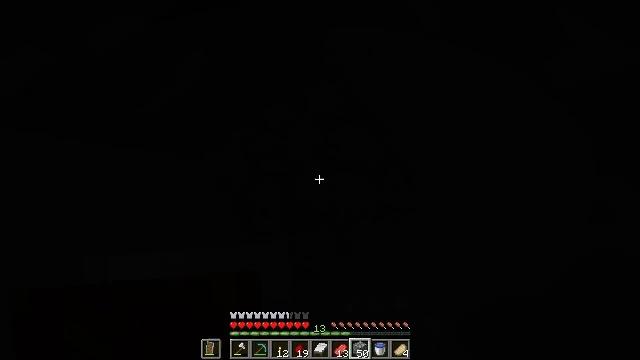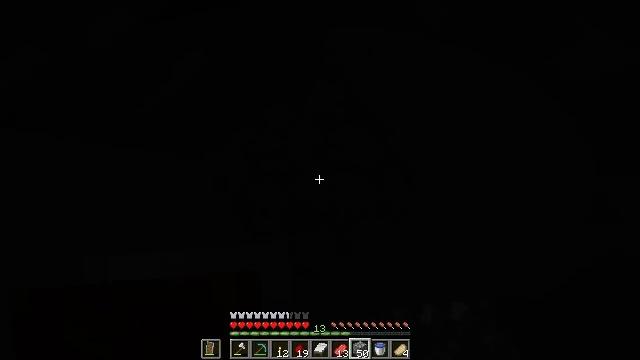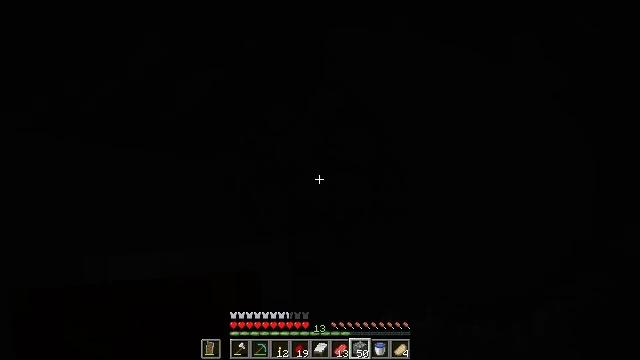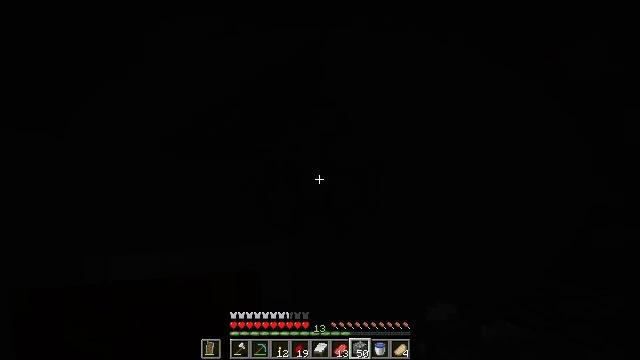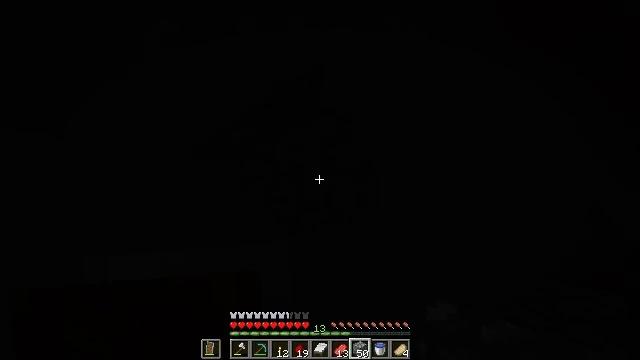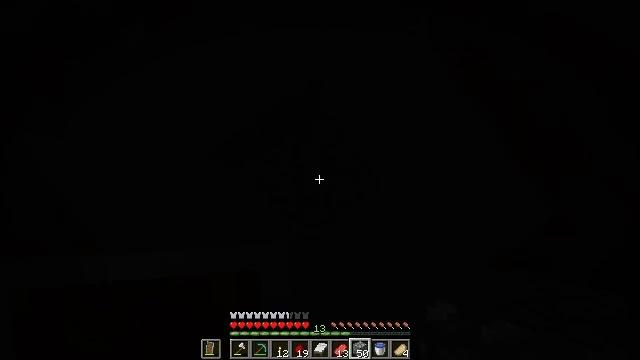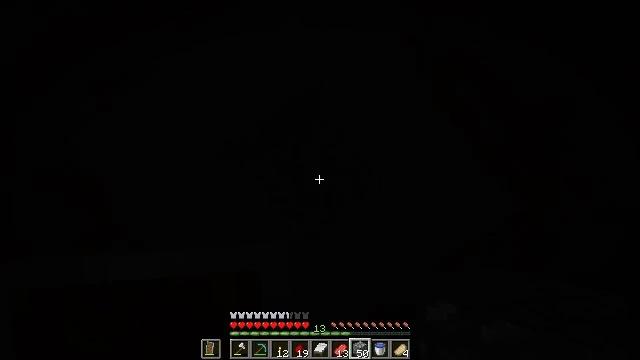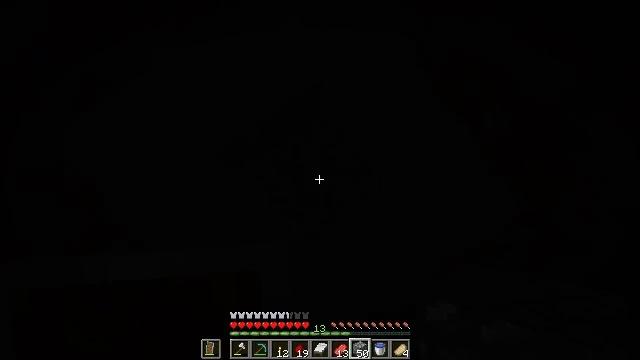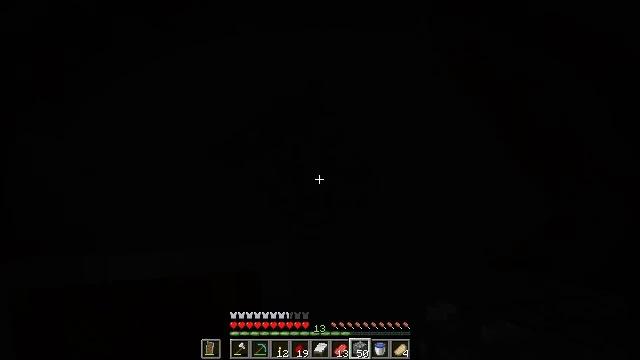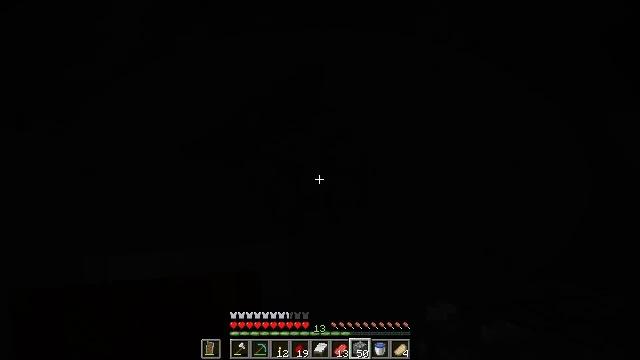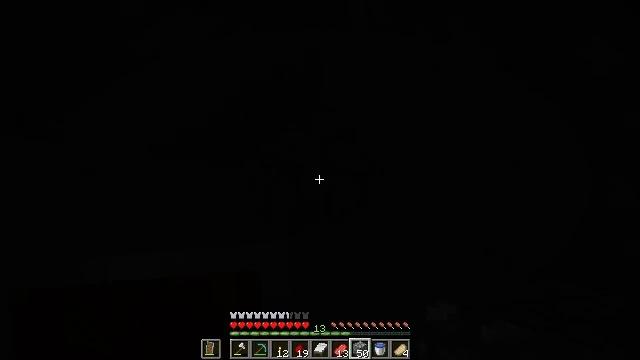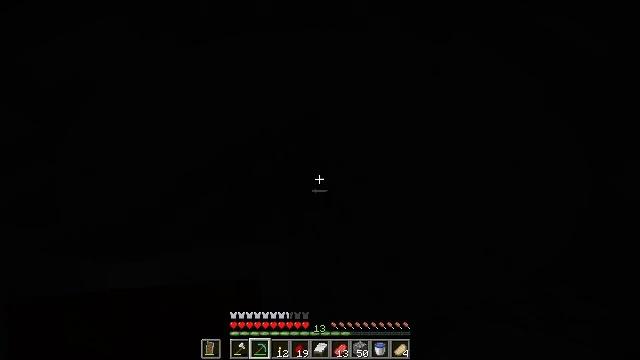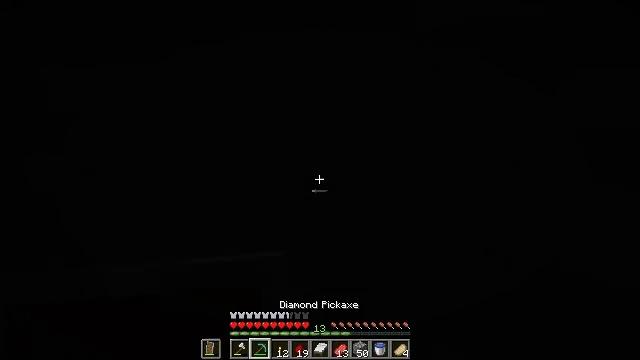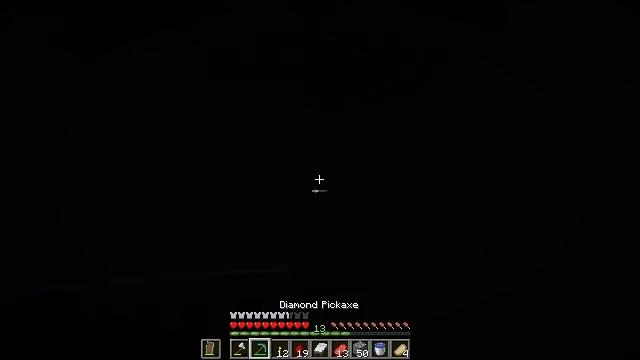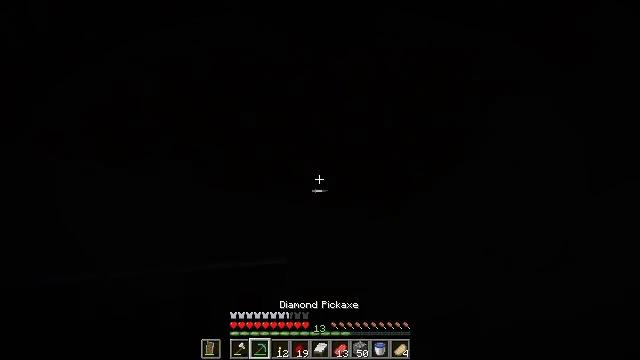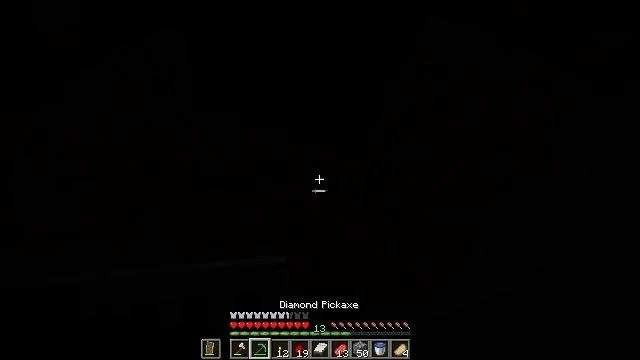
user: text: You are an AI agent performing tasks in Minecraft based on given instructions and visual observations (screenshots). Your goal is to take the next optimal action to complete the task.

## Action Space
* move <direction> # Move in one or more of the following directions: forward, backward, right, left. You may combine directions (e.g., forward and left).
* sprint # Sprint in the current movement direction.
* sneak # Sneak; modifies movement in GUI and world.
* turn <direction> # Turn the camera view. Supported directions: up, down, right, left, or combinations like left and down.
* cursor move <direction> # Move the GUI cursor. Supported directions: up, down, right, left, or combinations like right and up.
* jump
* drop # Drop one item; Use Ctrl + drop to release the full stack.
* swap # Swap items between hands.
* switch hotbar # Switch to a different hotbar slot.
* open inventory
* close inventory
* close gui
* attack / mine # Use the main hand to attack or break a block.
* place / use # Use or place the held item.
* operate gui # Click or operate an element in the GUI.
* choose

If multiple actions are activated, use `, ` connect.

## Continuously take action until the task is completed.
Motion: motion action
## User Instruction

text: Mine dirt from the ground.
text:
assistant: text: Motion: jump
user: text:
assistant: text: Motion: jump
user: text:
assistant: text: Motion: jump
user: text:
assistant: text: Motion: use / place, jump
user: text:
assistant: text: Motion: use / place, jump
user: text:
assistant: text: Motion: use / place, jump
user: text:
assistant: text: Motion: use / place, jump
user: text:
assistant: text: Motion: jump
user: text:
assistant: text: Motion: jump
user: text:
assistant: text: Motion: jump
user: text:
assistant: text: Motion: turn right and up, jump, switch to hotbar 2
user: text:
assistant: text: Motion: turn left and up, jump, switch to hotbar 2
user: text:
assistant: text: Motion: turn left and up, attack / mine, switch to hotbar 2
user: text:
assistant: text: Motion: turn left and up, attack / mine
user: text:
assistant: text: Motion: turn up, attack / mine
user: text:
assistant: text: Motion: turn up, attack / mine
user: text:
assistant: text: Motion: turn up, attack / mine
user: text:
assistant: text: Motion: turn up, attack / mine
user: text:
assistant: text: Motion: turn right and up, attack / mine
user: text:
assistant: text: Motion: turn right and up, attack / mine
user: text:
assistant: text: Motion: turn up, attack / mine
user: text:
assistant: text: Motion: attack / mine
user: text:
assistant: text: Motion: attack / mine
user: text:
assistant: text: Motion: attack / mine
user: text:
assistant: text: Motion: attack / mine
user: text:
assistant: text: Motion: attack / mine
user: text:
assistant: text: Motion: attack / mine
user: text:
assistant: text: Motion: attack / mine
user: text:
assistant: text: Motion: attack / mine
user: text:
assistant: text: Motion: attack / mine